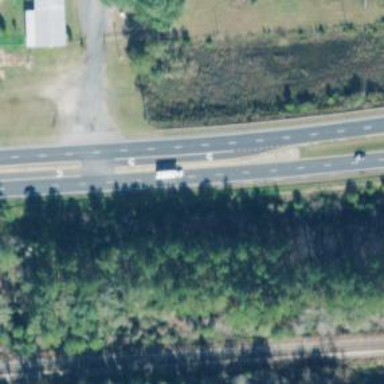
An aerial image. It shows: Dual carriageway trunk highway with asphalt surface. It is expressway.